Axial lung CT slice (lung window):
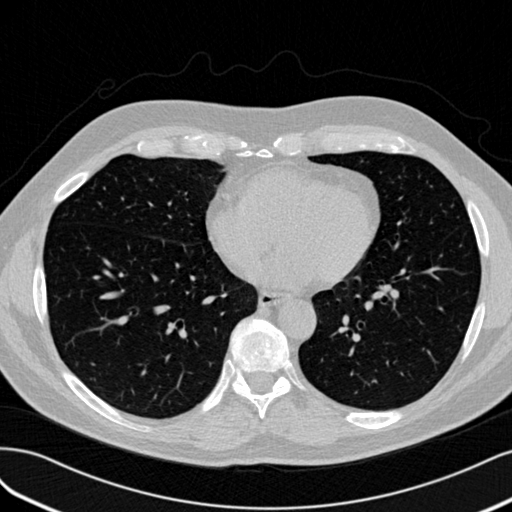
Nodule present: no